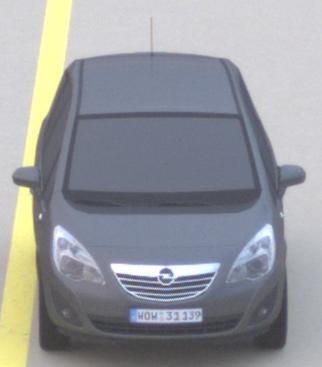
Make: Opel
Model: Meriva 1.4
Detailed model: Meriva (B)
Model produced from: 2010/05
Model produced until: 2013/11
Doors: 5
Color: gray
Road condition: dry road
Daytime: sunrise or sunset
Contrast: low contrast